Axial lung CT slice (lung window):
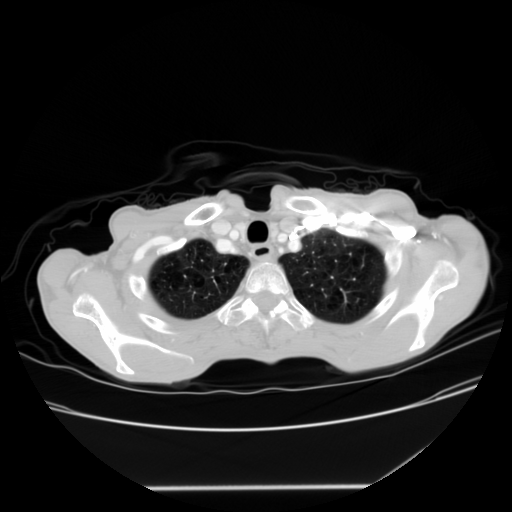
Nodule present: no